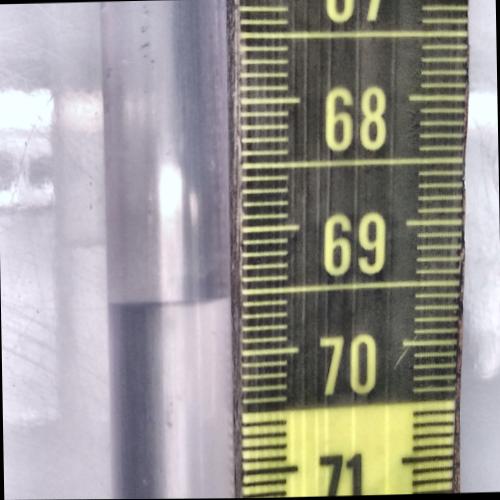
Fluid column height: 69.6 cm